Question: How much storage is free?
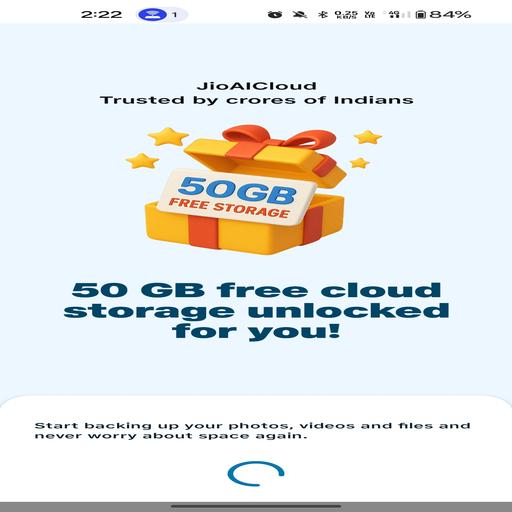
Answer: 50GB free